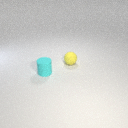
small yellow rubber sphere to the right of small cyan rubber cylinder